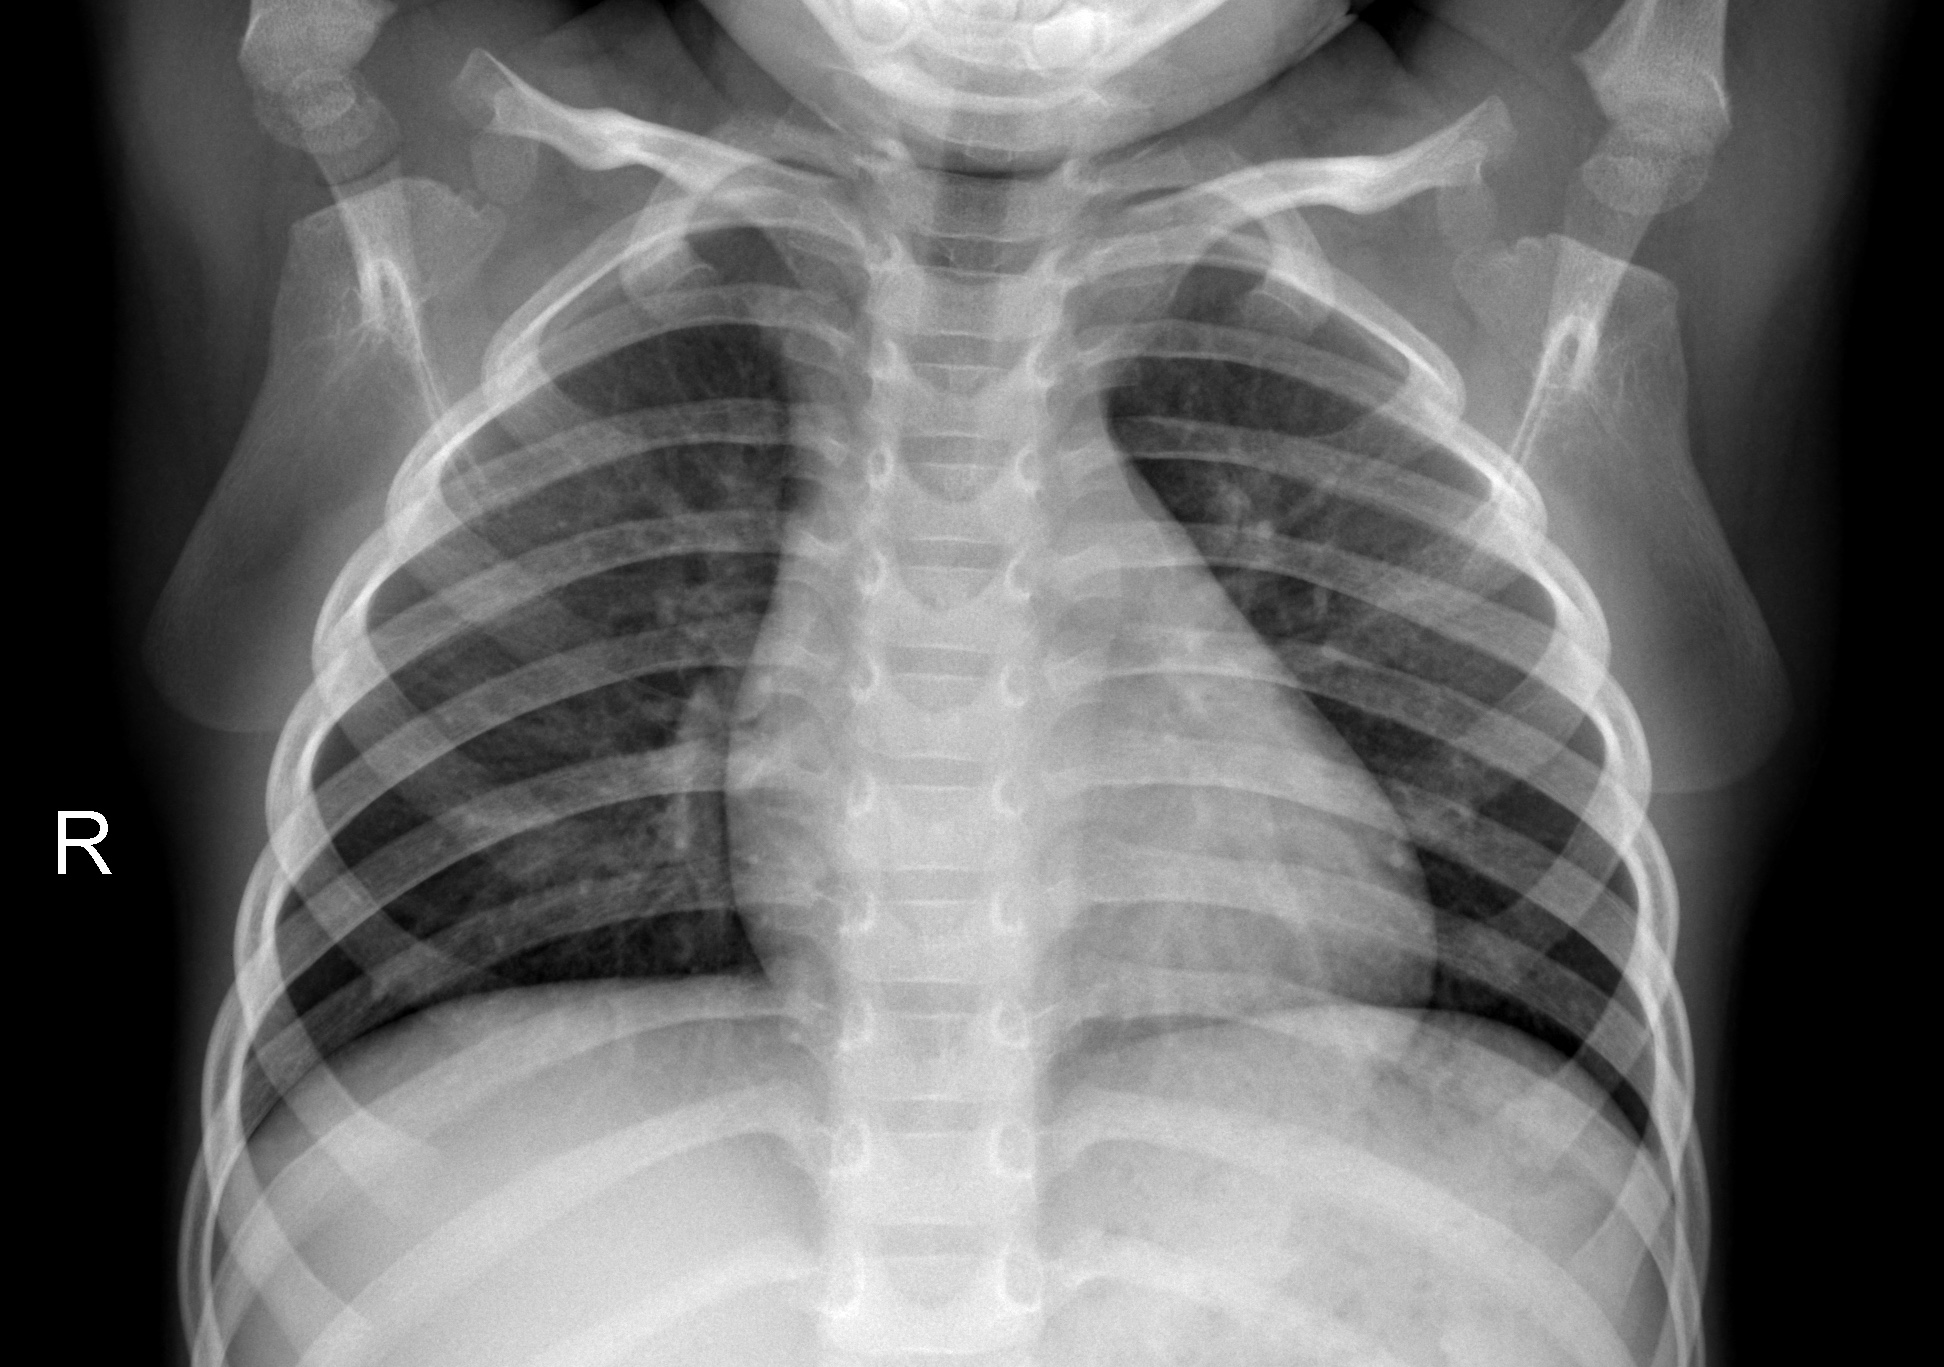
Diagnosis: NORMAL